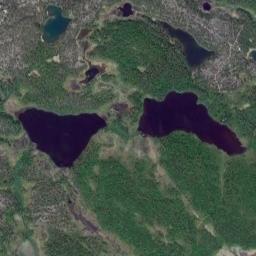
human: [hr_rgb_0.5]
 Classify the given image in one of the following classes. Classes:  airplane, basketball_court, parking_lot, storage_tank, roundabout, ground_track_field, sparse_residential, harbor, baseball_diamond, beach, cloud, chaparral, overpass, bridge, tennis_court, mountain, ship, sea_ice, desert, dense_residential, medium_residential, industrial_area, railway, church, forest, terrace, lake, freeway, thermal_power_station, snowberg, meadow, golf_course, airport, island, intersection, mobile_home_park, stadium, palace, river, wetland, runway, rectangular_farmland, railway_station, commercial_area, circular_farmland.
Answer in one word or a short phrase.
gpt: lake